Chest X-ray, AP view. Patient: 79 years old, sex M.
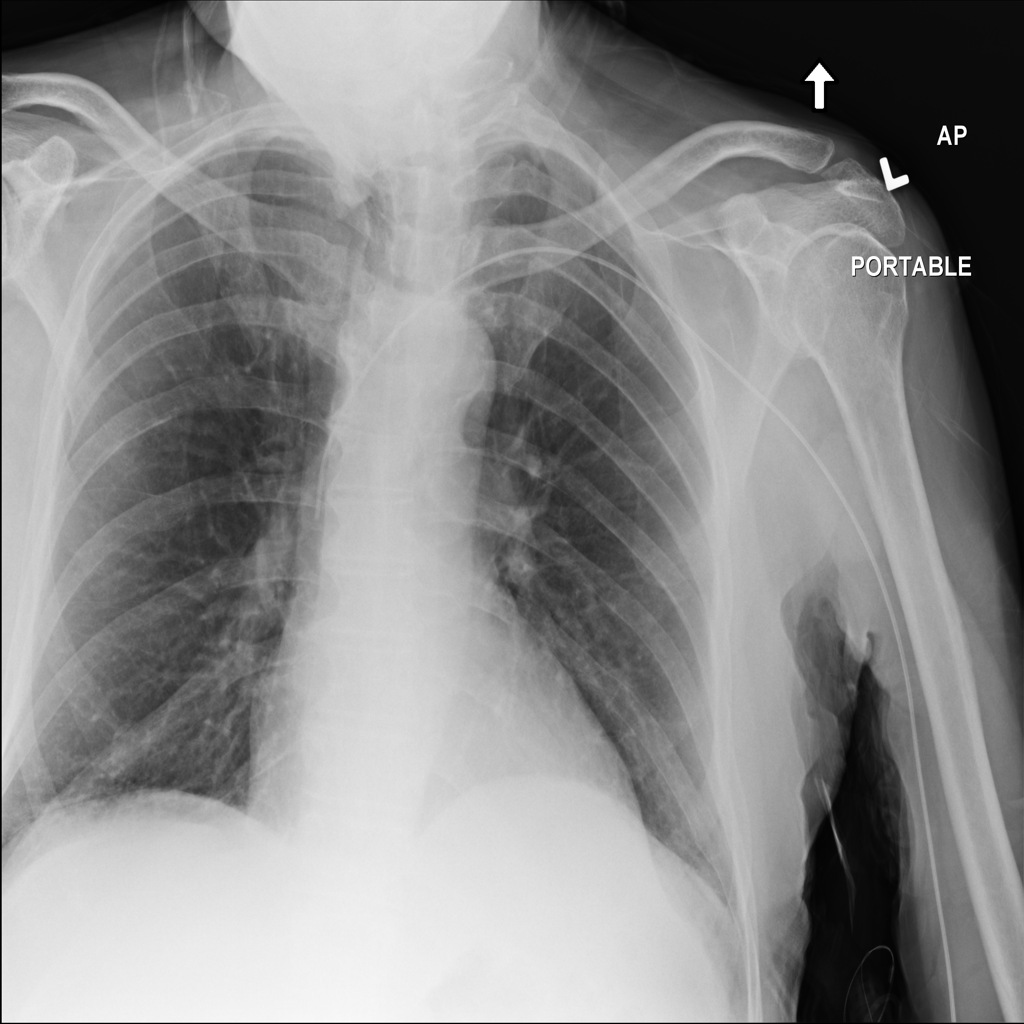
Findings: No Finding